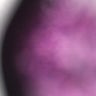
Metastatic tissue present: no